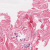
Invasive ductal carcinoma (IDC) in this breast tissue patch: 0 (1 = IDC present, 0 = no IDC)